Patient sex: F
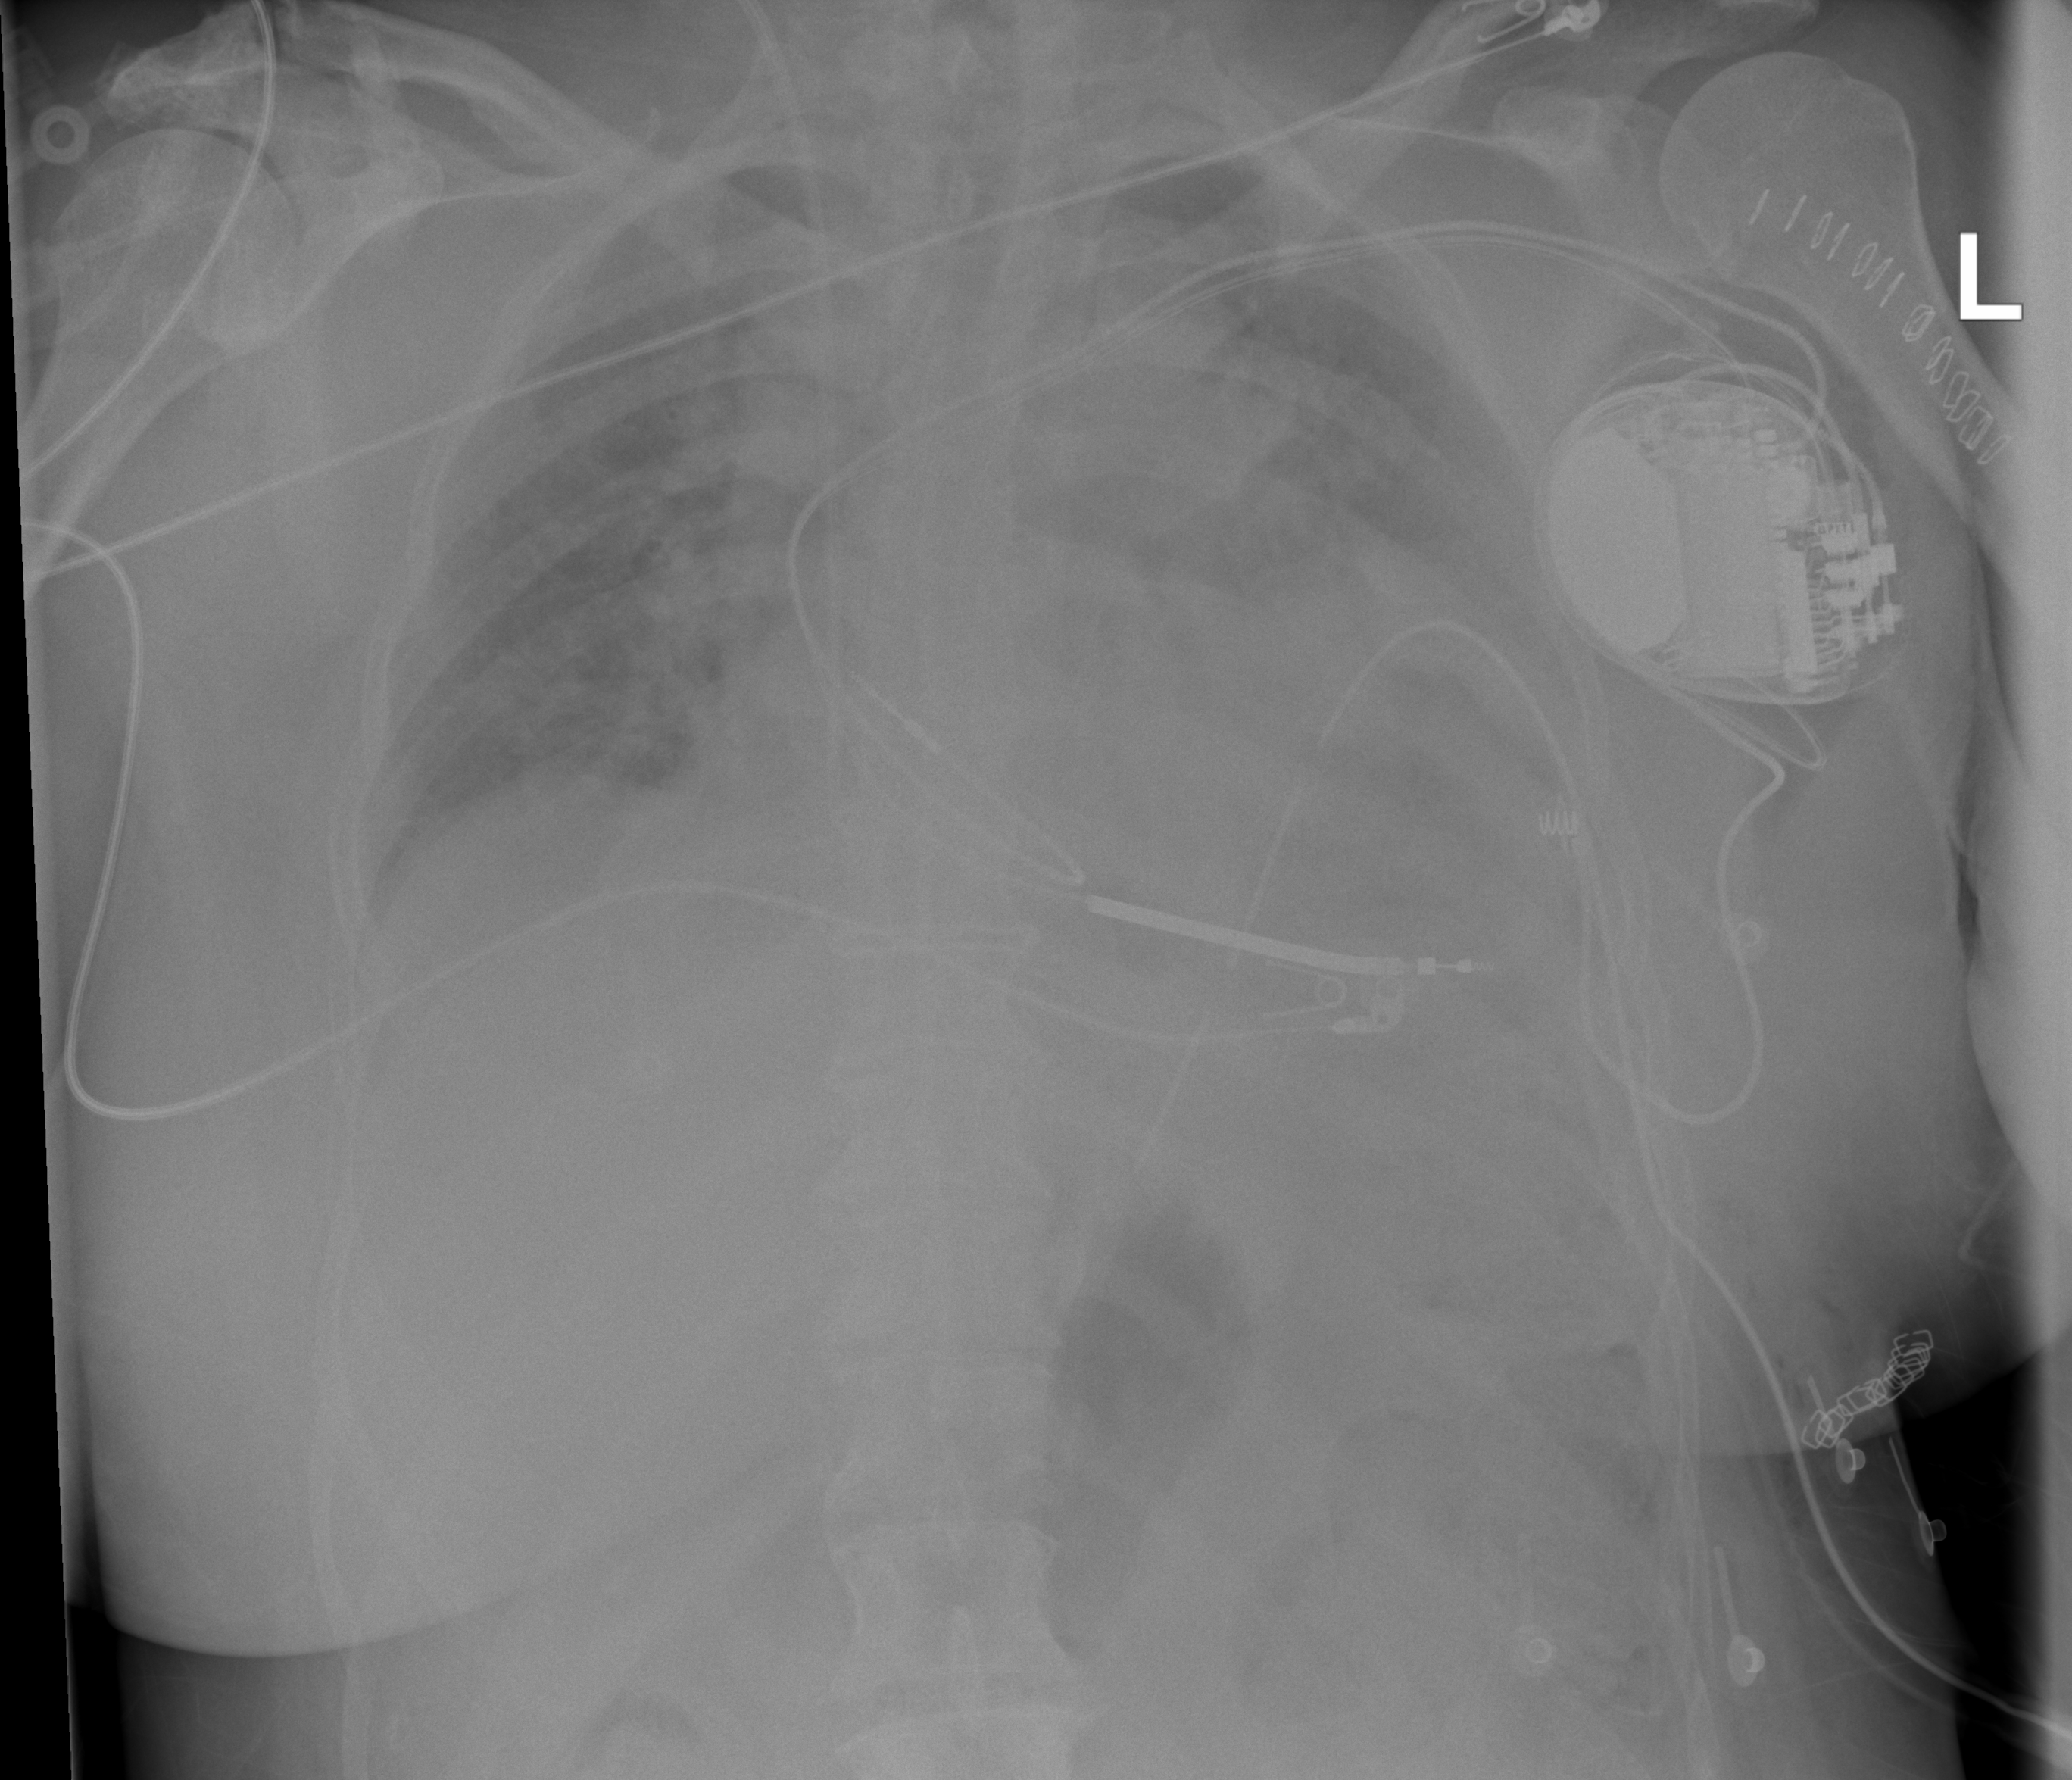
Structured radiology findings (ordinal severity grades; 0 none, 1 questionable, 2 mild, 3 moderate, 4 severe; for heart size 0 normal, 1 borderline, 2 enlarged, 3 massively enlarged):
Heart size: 2
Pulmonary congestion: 2
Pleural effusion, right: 0
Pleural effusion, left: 3
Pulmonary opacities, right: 0
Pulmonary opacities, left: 0
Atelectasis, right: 0
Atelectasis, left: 2